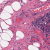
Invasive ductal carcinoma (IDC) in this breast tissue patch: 0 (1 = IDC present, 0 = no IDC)